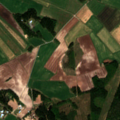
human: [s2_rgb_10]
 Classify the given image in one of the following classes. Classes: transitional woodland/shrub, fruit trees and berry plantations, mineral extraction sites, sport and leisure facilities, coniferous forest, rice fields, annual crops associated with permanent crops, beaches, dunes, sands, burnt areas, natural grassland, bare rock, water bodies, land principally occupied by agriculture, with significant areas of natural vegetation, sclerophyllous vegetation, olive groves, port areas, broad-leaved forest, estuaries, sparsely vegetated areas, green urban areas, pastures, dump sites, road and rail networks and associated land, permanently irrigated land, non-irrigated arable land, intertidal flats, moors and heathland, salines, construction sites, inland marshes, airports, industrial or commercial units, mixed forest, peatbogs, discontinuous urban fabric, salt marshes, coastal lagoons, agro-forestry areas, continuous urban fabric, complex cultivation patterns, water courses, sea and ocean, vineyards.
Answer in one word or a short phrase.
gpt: non-irrigated arable land, coniferous forest, transitional woodland/shrub